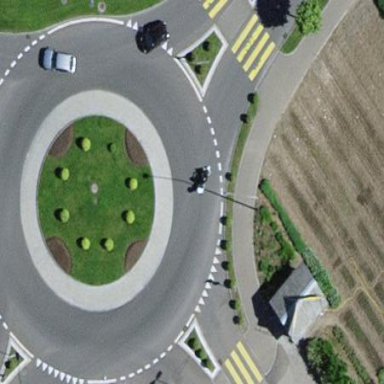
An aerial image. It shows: Roundabout on primary highway.